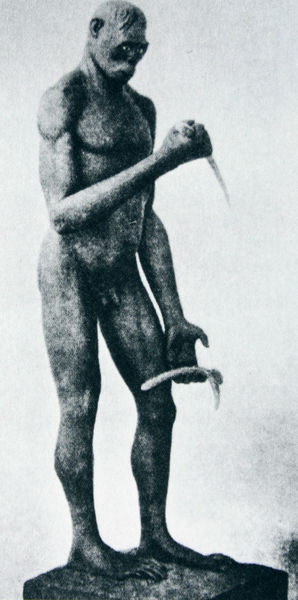
Titel: Rekonstruktion des Pithecanthropus Erectus
Künstler: Eugène Dubois
Institution: Sammlung G. Stein
Schlagwörter: akt, hand, kopf, körper, mann, nackt, schwarz, weiss, mensch, messer, sockel, stehen, stein, tod, hände, figur, stehend, affe, skulptur, statue, beine, aufrecht, foto, nacktheit, penis, gang, maske, steht, schwarzweiss, sichel, faust, werkzeug, stark, stärke, stechen, sense, zahn, glied, menschenaffe, neanderthaler, homo, sapiens, hominide, vorfahre, aufrechter, akt+, glid, fangzahn